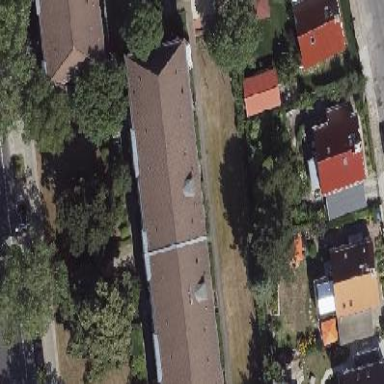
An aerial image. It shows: Hipped roof on apartment building.